Chest X-ray. View position: PA
Patient age: 64
Patient sex: M
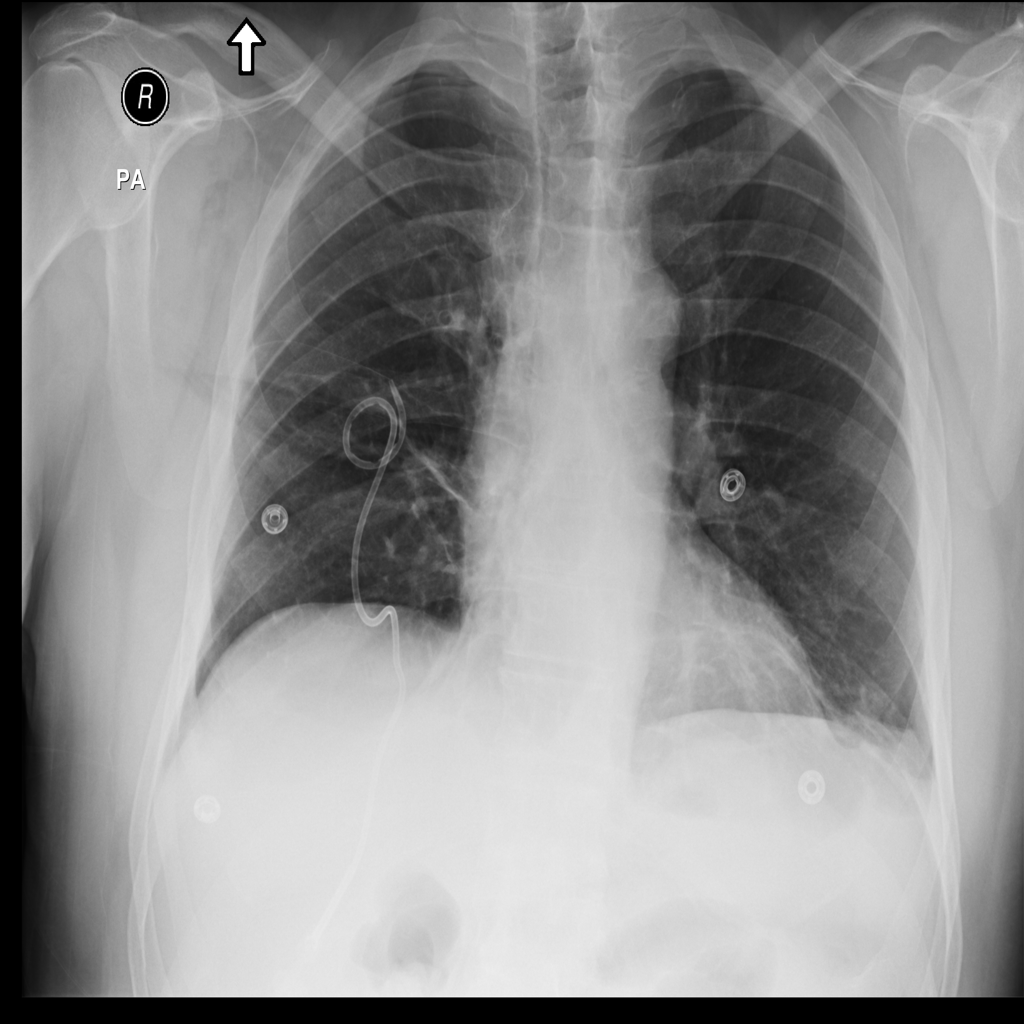
Finding: Pneumothorax